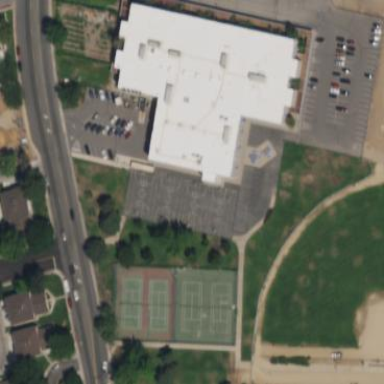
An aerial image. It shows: School building.